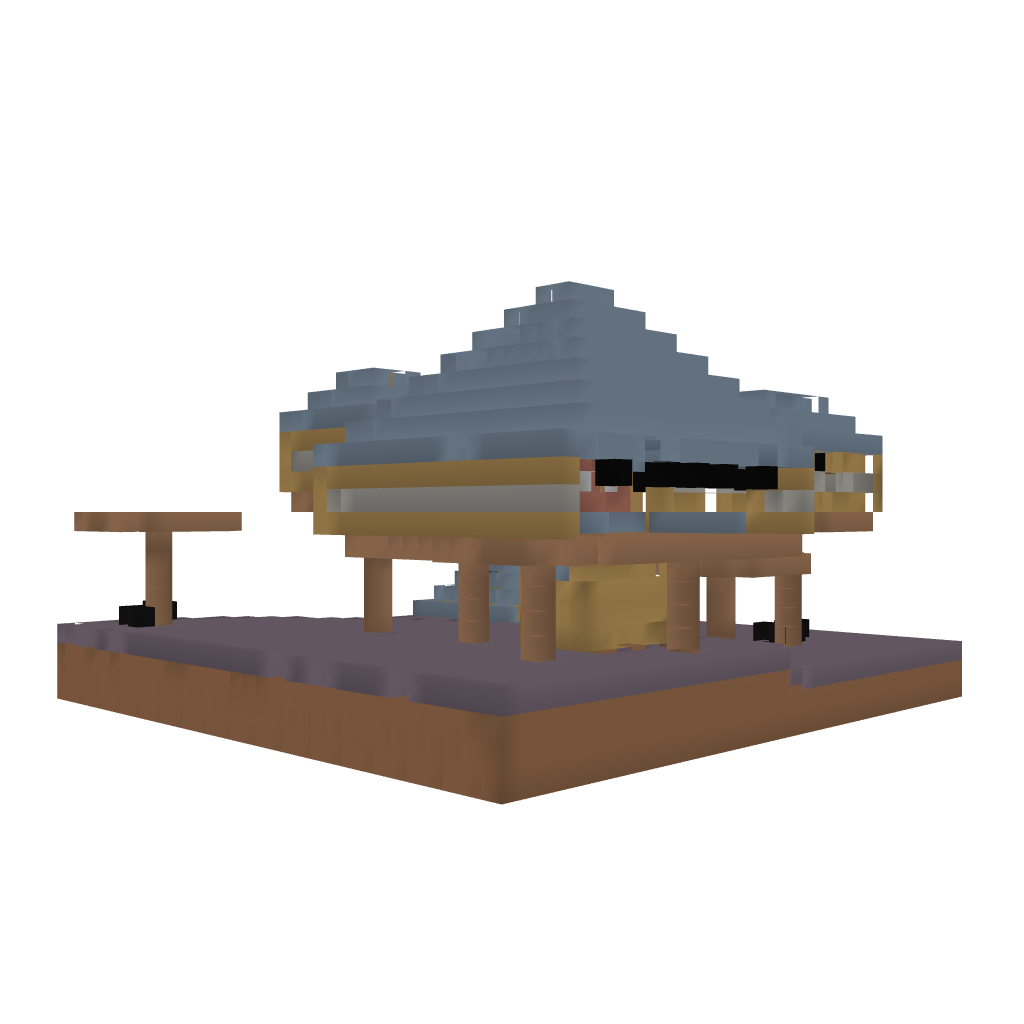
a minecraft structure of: Mushroom house 1